Question: I want to set Shadow effect around all sides of Grid.
I am using property of control to set shadow.
What i found is property set shadow around control.
'''
<Grid x:Name="LayoutRoot" Background="#F4F2F1" Width="300" Height="300">
<Grid.Effect>
<DropShadowEffect BlurRadius="300"
Color="#877b77"
Opacity="100"
ShadowDepth="10"
Direction="0" />
</Grid.Effect>
</Grid>
'''
output I got is
as follows

What I want to shadow to be appear on all sides of Grid .
<URL>
How do i set shadow to all direction?
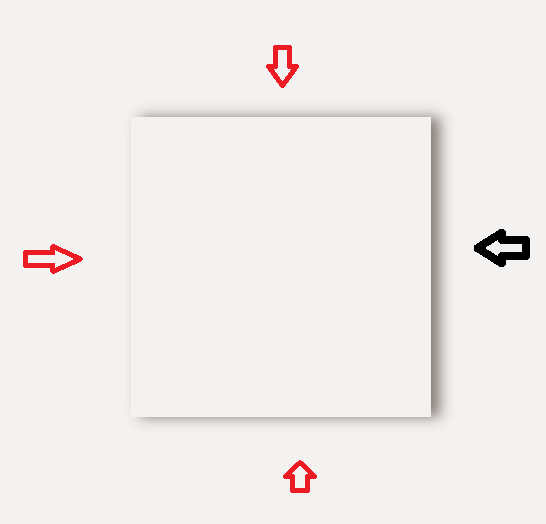
Answer: You must set the 'ShadowDepth' to 0 (shadow is directly underneath the border).